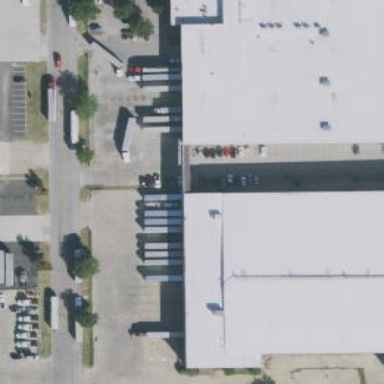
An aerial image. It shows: Warehouse.